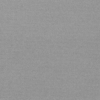
Label: dusty